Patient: sex M, age 71
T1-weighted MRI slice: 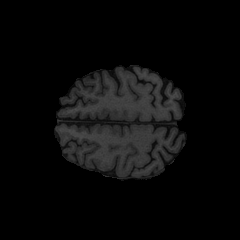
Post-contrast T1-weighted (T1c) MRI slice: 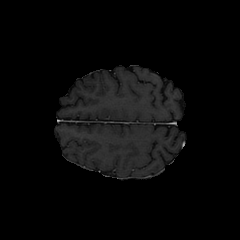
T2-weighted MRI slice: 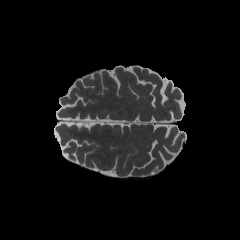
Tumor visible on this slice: no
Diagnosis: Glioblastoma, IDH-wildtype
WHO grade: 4